Question: I have circular data of wind direction in radians. Here we have part of November directions at 10 meters:
'''
nov<-c(5.<PHONE>, 5.<PHONE>, 5.<PHONE> ,5.<PHONE>, 5.<PHONE> ,5.<PHONE>, 5.<PHONE>, 5.<PHONE>, 5.<PHONE>, 5.<PHONE>, 5.<PHONE>, 5.<PHONE> ,6.<PHONE>,5.<PHONE>, 5.<PHONE>, 5.<PHONE>, 6.<PHONE>, 5.<PHONE>, 5.<PHONE>, 5.<PHONE>, 5.<PHONE>, 5.<PHONE>, 5.<PHONE>, 5.<PHONE>, 5.<PHONE>, 5.<PHONE>)
'''
I have plotted time series and a rose diagram, both for wind direction. This is the code:
'''
library(circular)
par(mfrow = c(2, 1))
ts.plot(nov, xlab="Hour", ylab="radians",main="Time series of wind direction")
rose.diag(nov[-c(100:713)],bins=18, main="Rose Diagram",)
'''

As you can see there is a problem on bottom, in 3pi/2. The "2" is not displayed completely.
I have done rose diagram based in ggplot2 but I need to conserve this kind of plot. CirStats package have a similar plot but in degrees. Is there a solution?
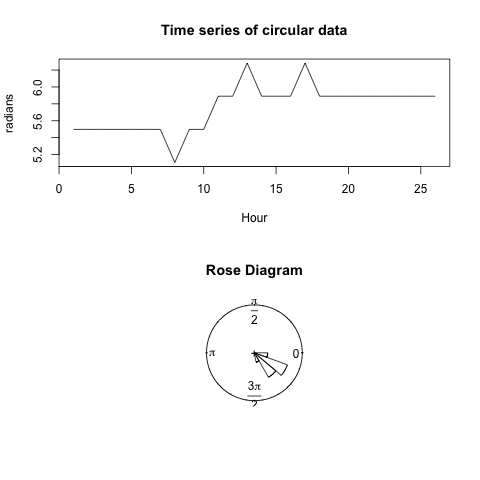
Answer: The clipping on the rose diagram is very dependent on how big my graphics window is. I can make my plot like yours if I shrink my default-sized graphics window. I can make it look okay if I use a larger window.
Where's the final destination for this plot? If a PDF then you might not have a problem with it in that form.
Changing the character size with the 'cex' parameter may help:
'''
par(mfrow = c(2, 1))
ts.plot(nov, xlab="Hour", ylab="radians",main="Time series of wind direction")
rose.diag(nov[-c(100:713)],bins=18, main="Rose Diagram",cex=0.5)
'''
gives me smaller text labels that fit better. But its still a bit ugly, and the text can clash with the circle and the tick marks.